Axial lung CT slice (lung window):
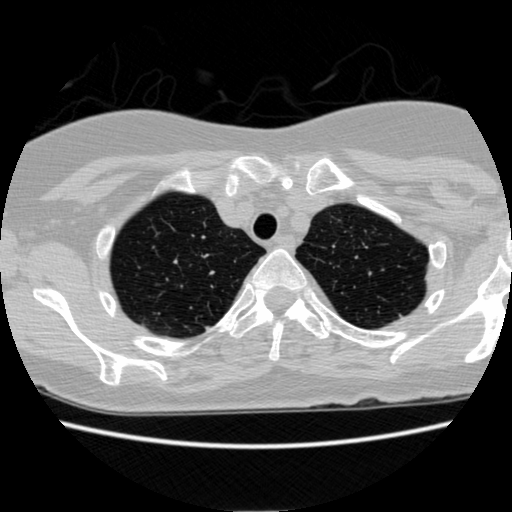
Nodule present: yes
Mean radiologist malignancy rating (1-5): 1